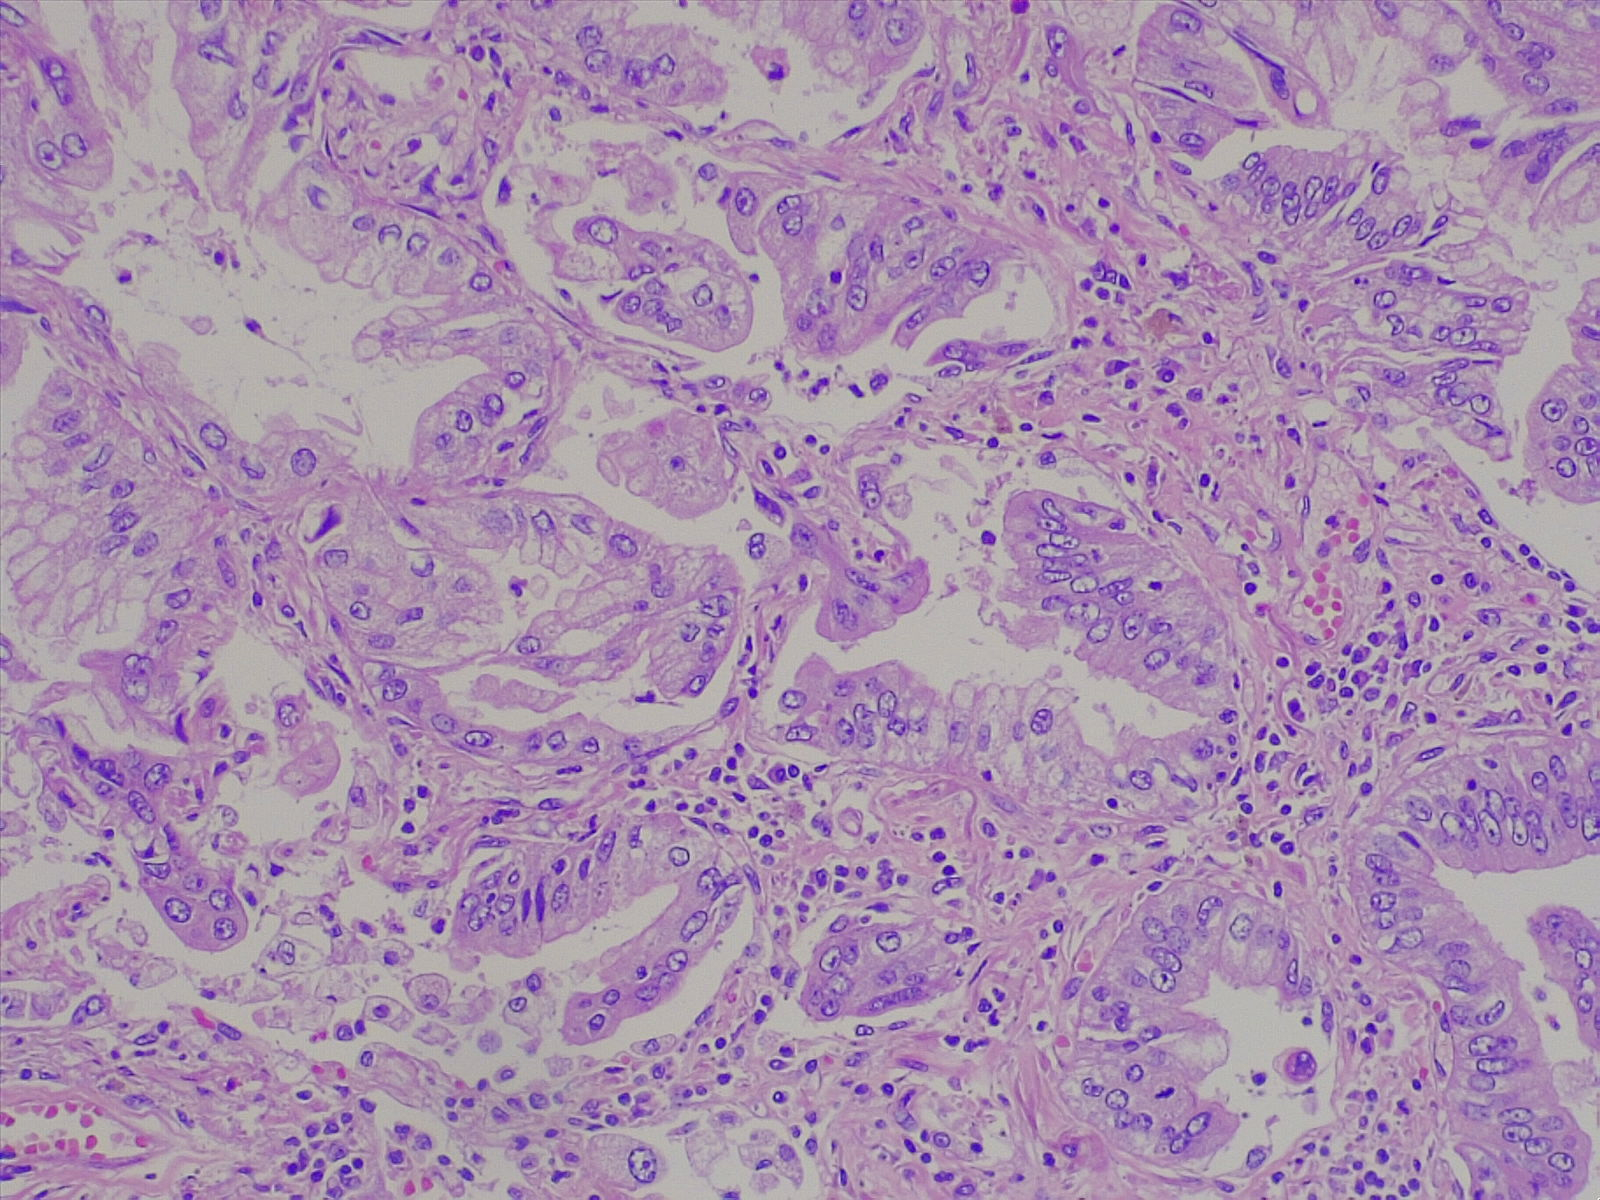
Label: lung adenocarcinoma, well differentiated